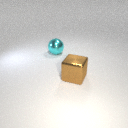
large brown metal cube in front of large cyan metal sphere